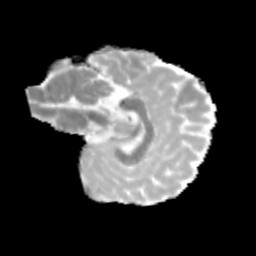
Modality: MD
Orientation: sagittal
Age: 11
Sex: male
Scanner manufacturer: siemens
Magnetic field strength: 3 T
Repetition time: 3.8 s
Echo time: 0.07 s